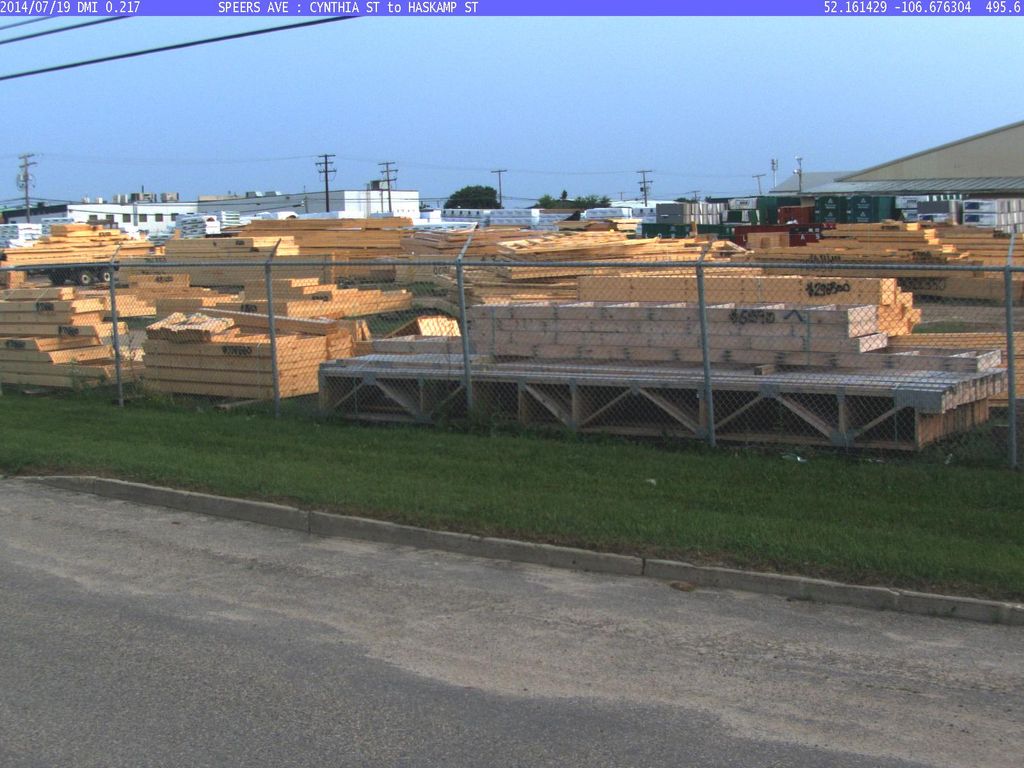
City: saskatoon